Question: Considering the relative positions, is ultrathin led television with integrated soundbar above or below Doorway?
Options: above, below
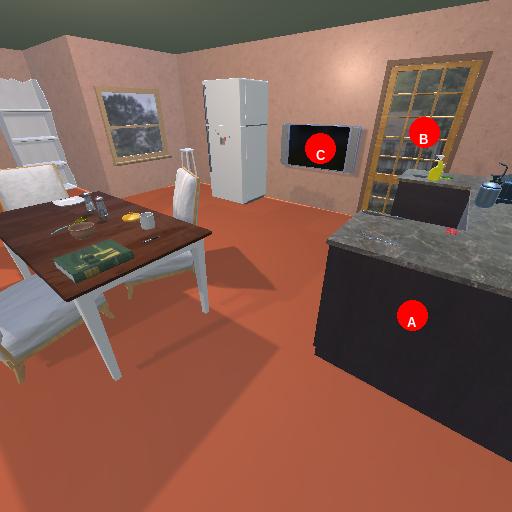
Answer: above